Question: I have html form:
'''
<form id = "contactForm">
<input type="text" name="name"></input>
<input type="text" name="phone"></input>
</form>
'''
I have Button and when I click it I am doing ajax post request:
'''
$.post( "/send-form", $('#contactForm').serialize()
'''
In chrome web inspector
I can see that data is sent
name=+gfdsfd&phone=89999
This is my backend function I am using Flask,Python:
'''
@app.route("/send-form", methods=['POST'])
def send_form():
name = phone = email = country = text = None
data = request.data
print request.data
'''
And it prints empty string in my console.
What can be the problem?
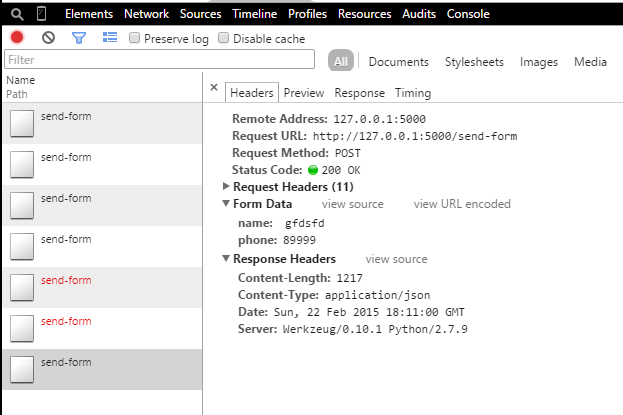
Answer: To access Flask's form data you should use the attribute of the request object .
'''
name=request.form['name']
data=request.form['phone']
'''